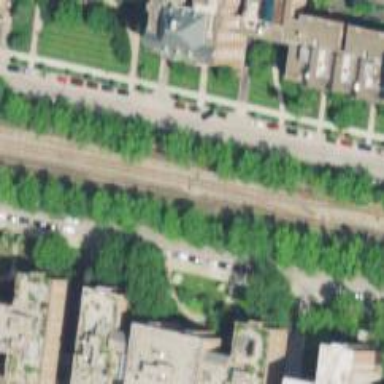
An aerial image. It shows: Light rail railway system with contact lines for electrification.